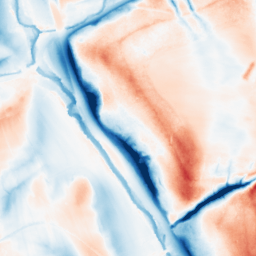
Category: classical
Decomposition family: gaussian_anisotropic
Decomposition parameters: sigma_x: 20
sigma_y: 5
Upsampling method: sinc_hamming
Upsampling parameters: scale: 2
kernel_size: 4
Upsampling scale: 2